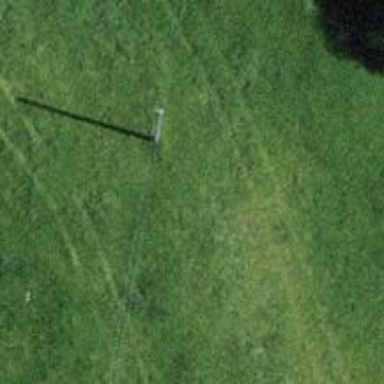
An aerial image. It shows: Power pole.